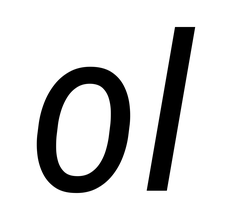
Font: Roboto-Italic_Condensed_Italic